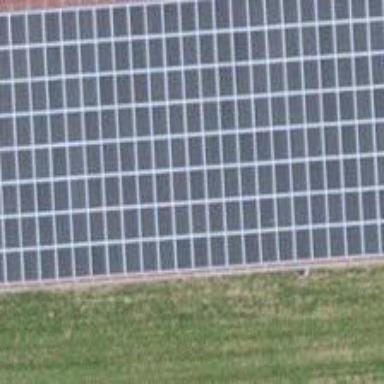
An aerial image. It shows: Solar power generator utilizing photovoltaic technology with solar photovoltaic panels.